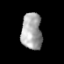
Tissue: prostate
Cell type: T cells
Senescence score: 0.2985
Nuclear area (px): 736
Mean DAPI intensity: 166.22